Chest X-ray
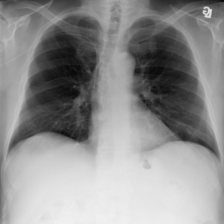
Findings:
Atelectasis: negative
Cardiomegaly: negative
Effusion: negative
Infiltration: negative
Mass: negative
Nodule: negative
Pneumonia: negative
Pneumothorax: negative
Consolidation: negative
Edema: negative
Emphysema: negative
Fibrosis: negative
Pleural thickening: negative
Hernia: negative